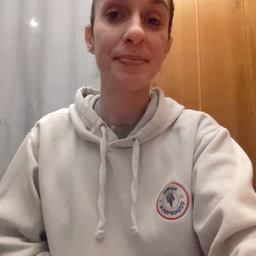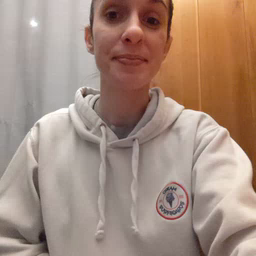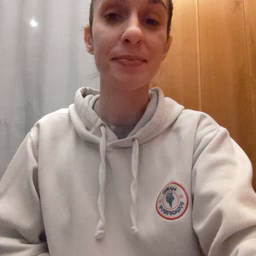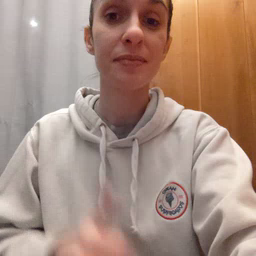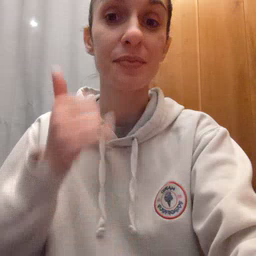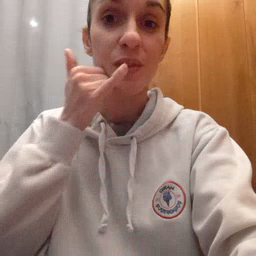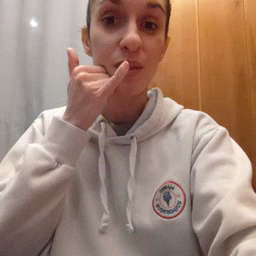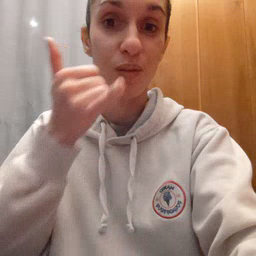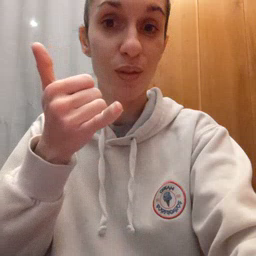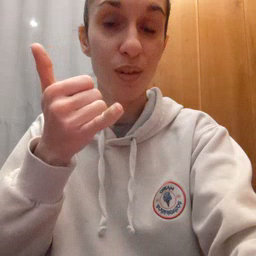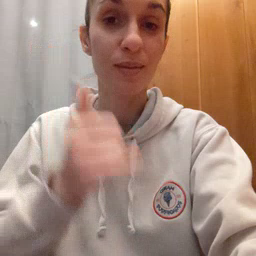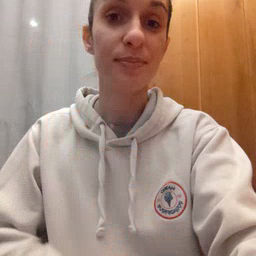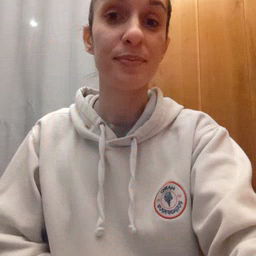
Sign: callonphone